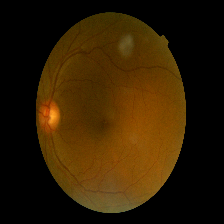
Diabetic retinopathy grade: Mild